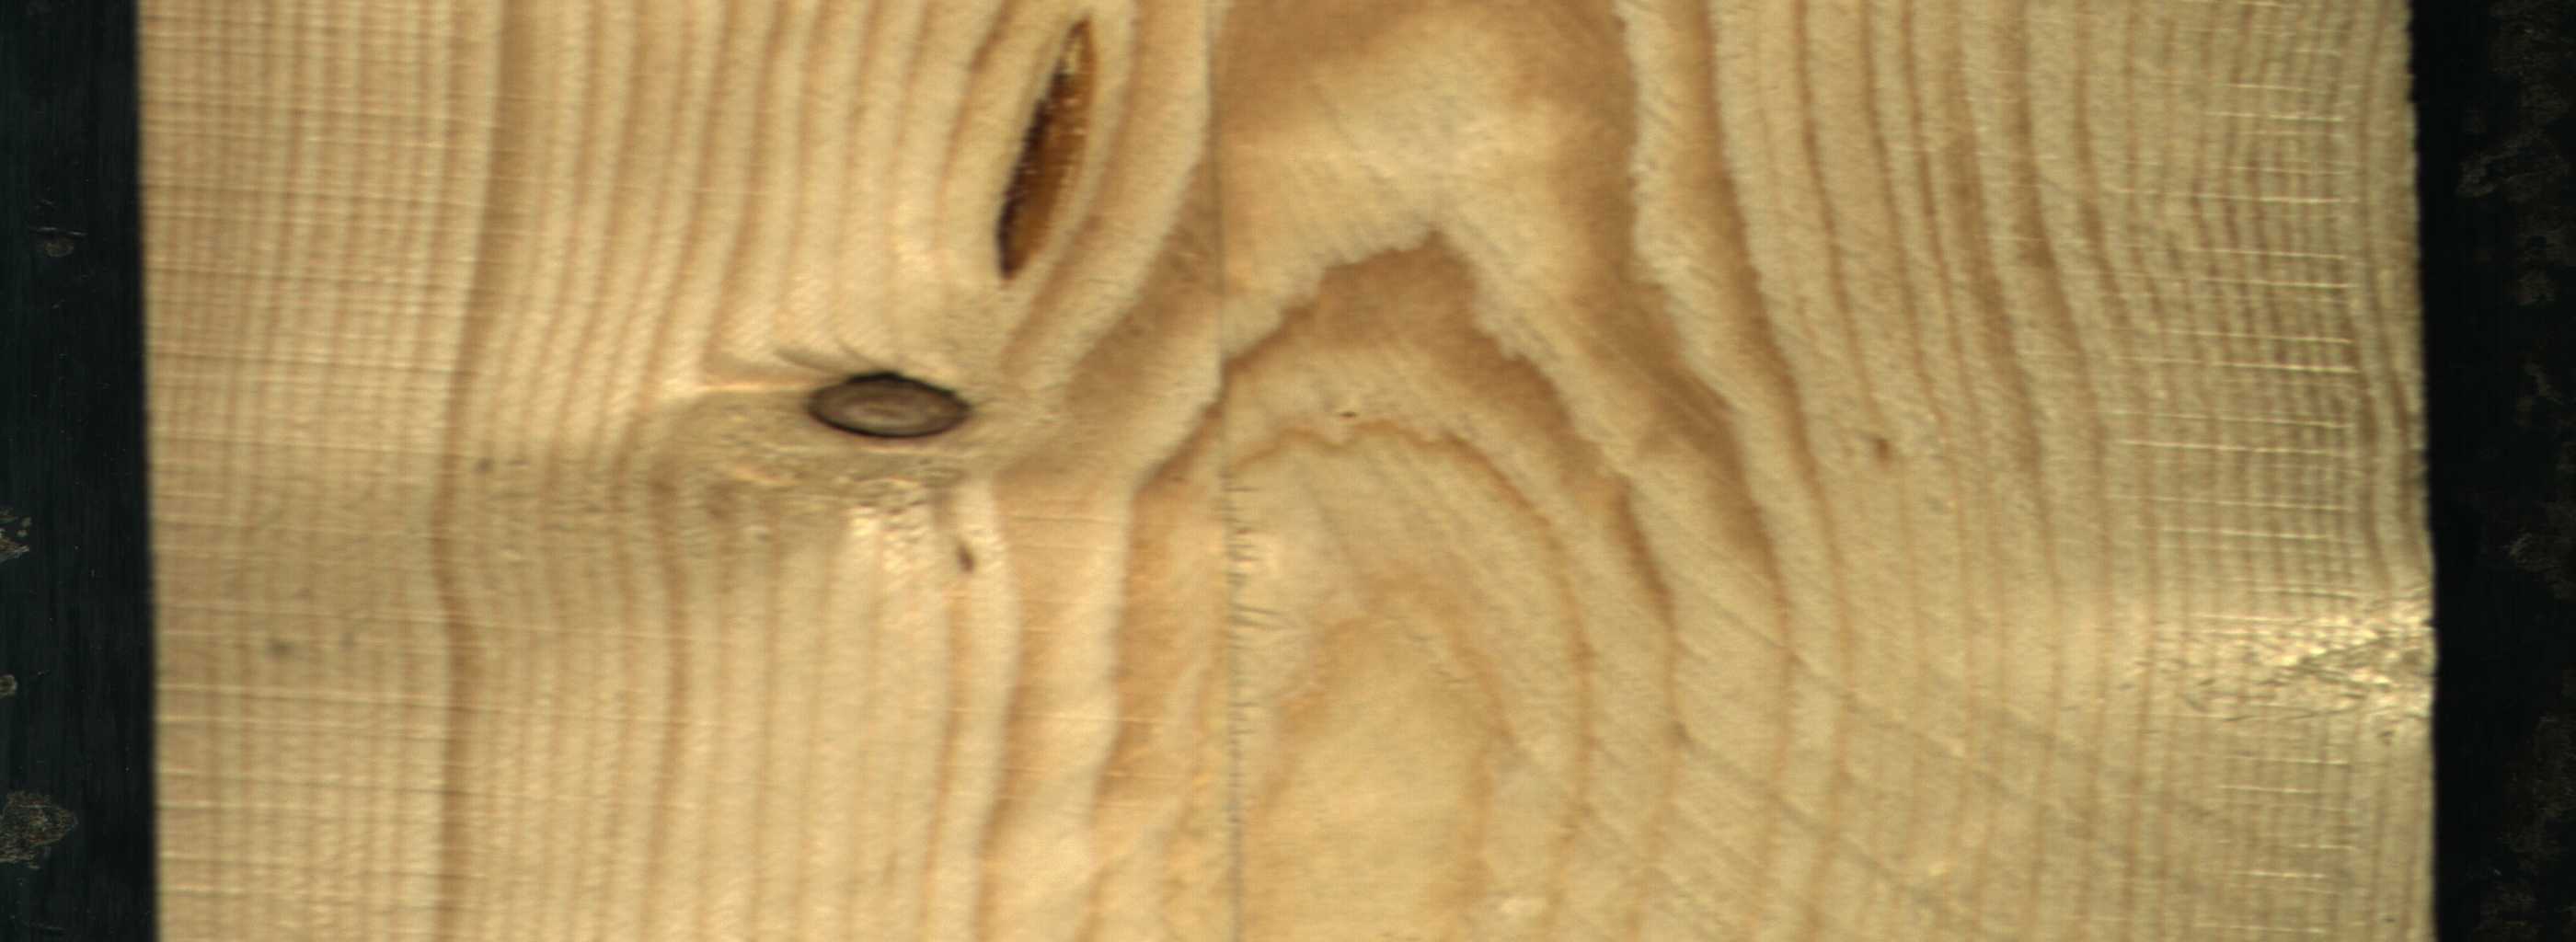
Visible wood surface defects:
resin
Dead_Knot